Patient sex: F
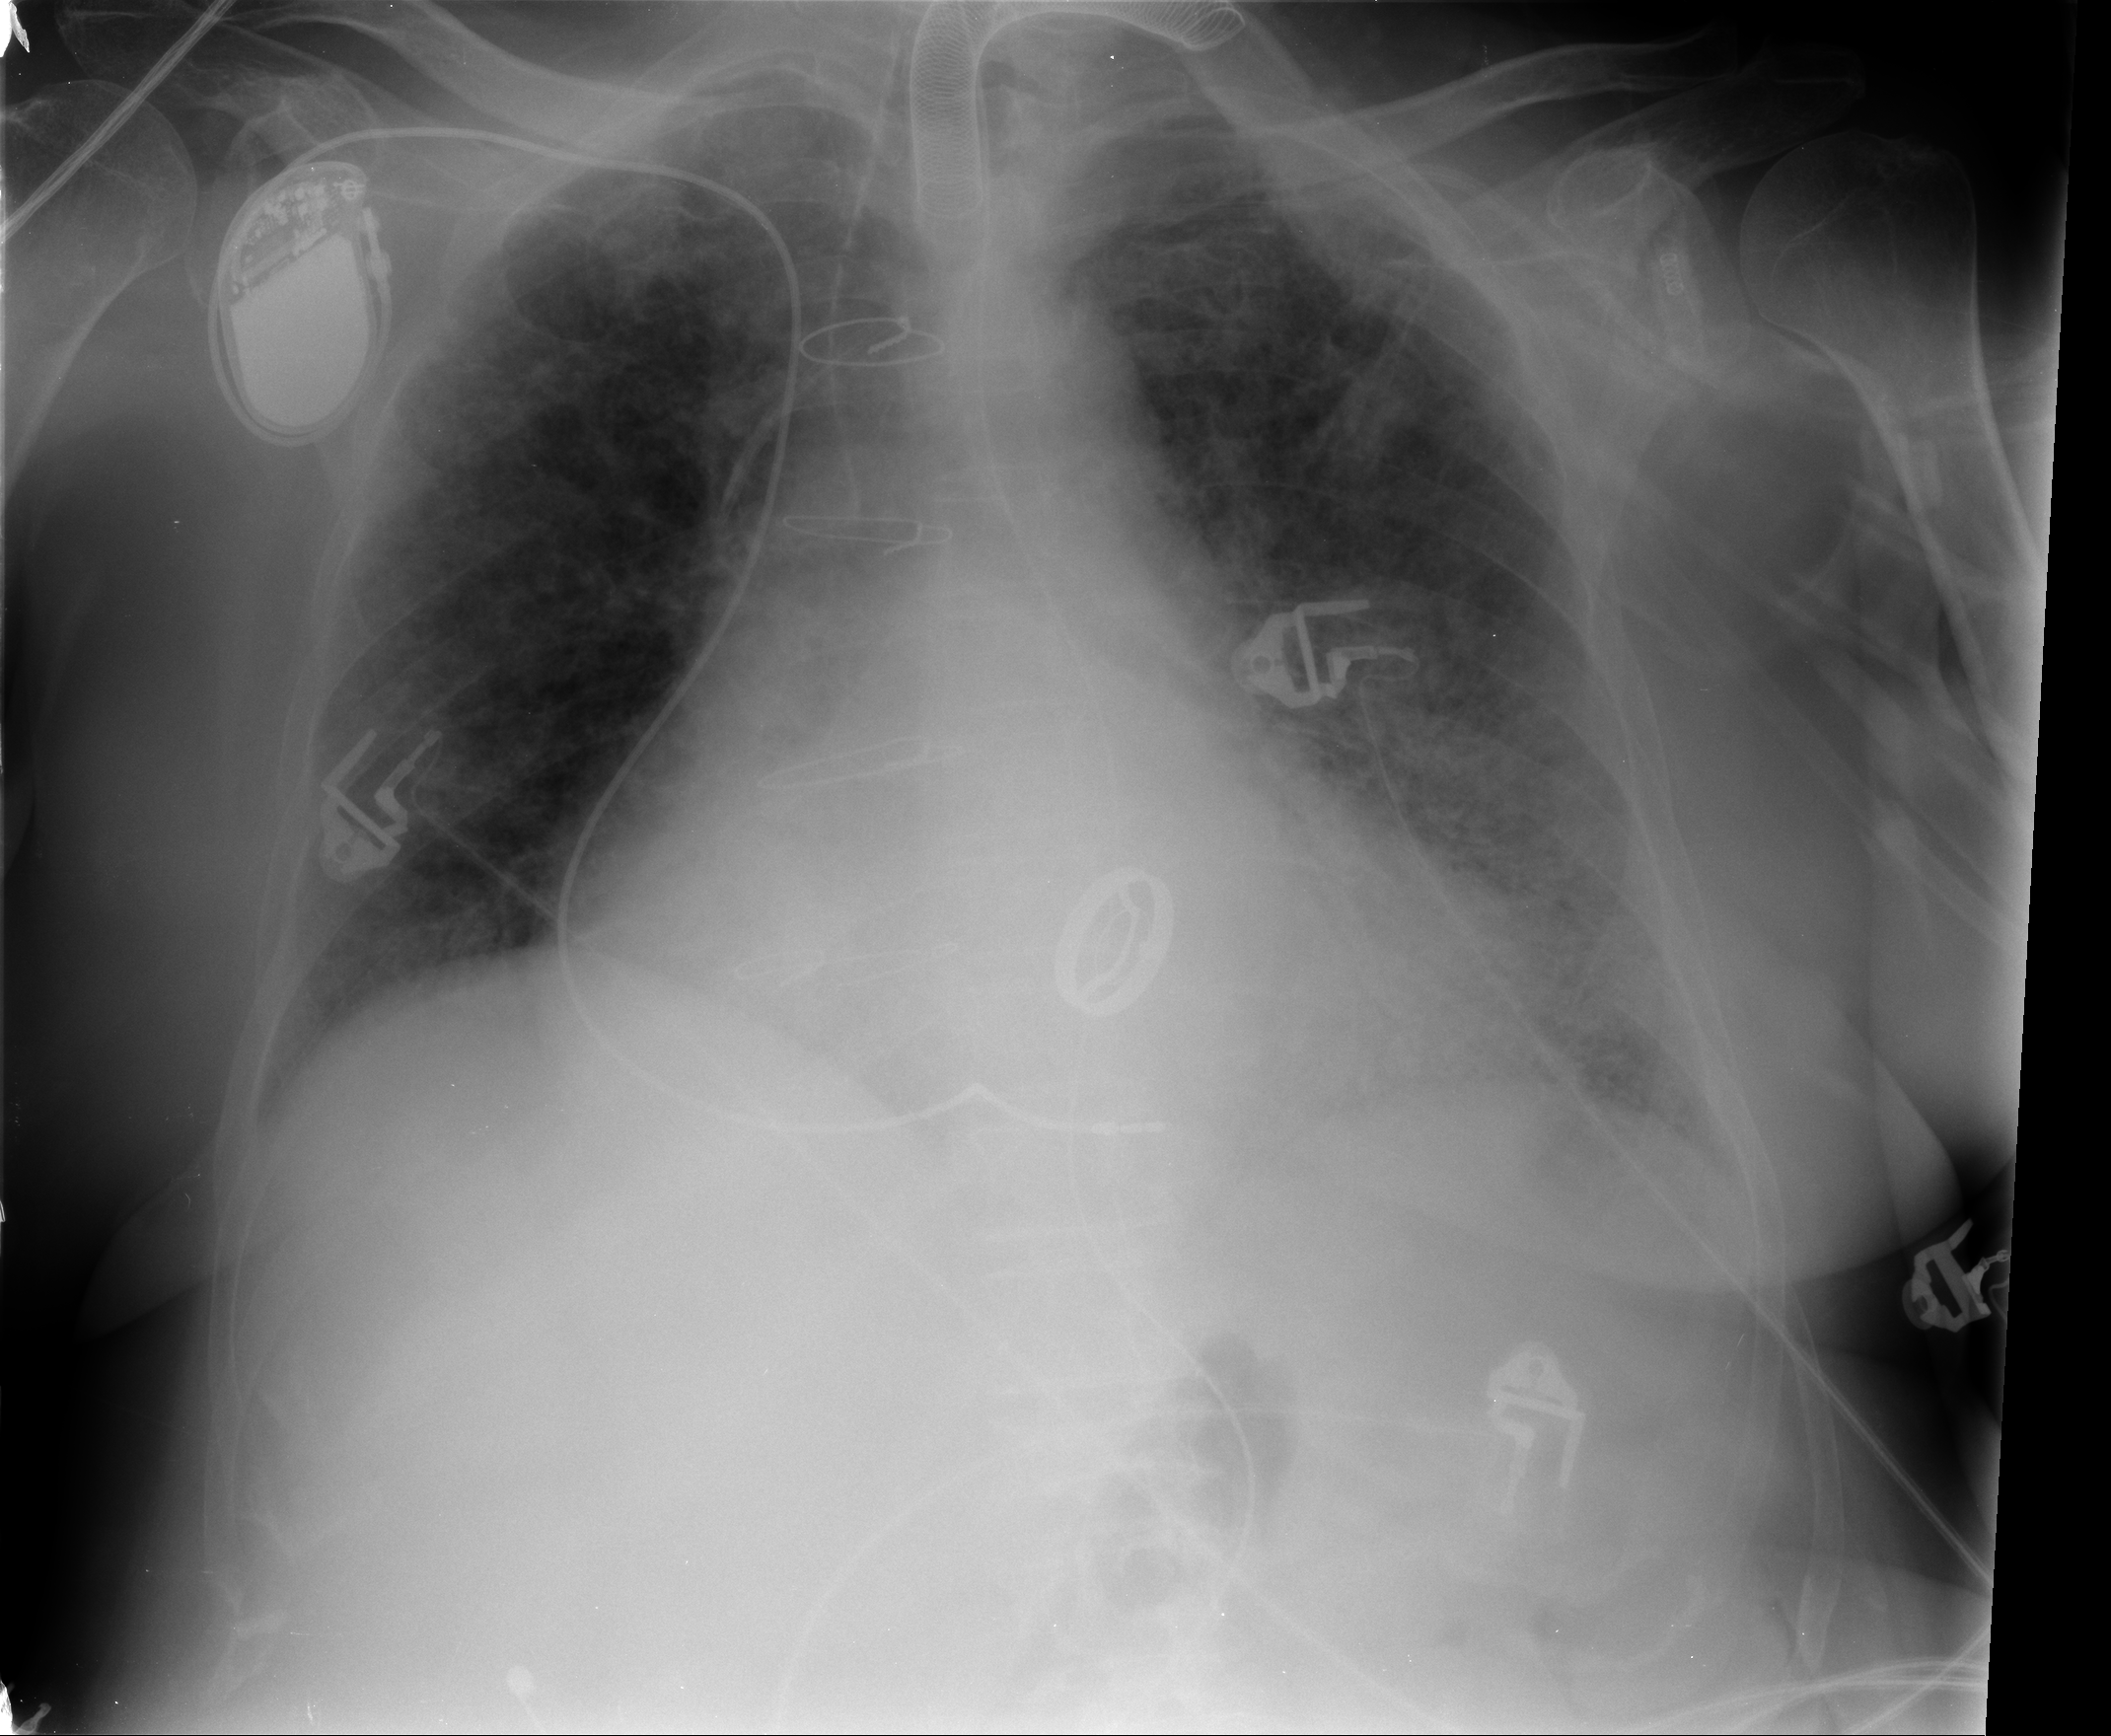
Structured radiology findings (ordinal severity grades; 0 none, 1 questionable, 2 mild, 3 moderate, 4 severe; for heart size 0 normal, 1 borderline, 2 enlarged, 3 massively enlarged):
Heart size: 2
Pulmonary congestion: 1
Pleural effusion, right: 0
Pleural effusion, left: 1
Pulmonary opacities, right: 2
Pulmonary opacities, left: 2
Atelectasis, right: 1
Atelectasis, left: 1